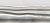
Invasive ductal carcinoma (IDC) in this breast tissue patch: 0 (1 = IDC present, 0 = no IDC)